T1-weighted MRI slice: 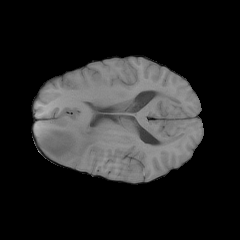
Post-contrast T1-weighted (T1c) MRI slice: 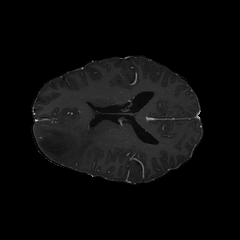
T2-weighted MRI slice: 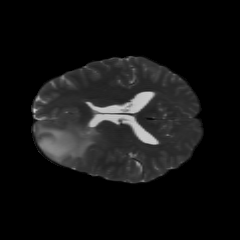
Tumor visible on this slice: yes